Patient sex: M
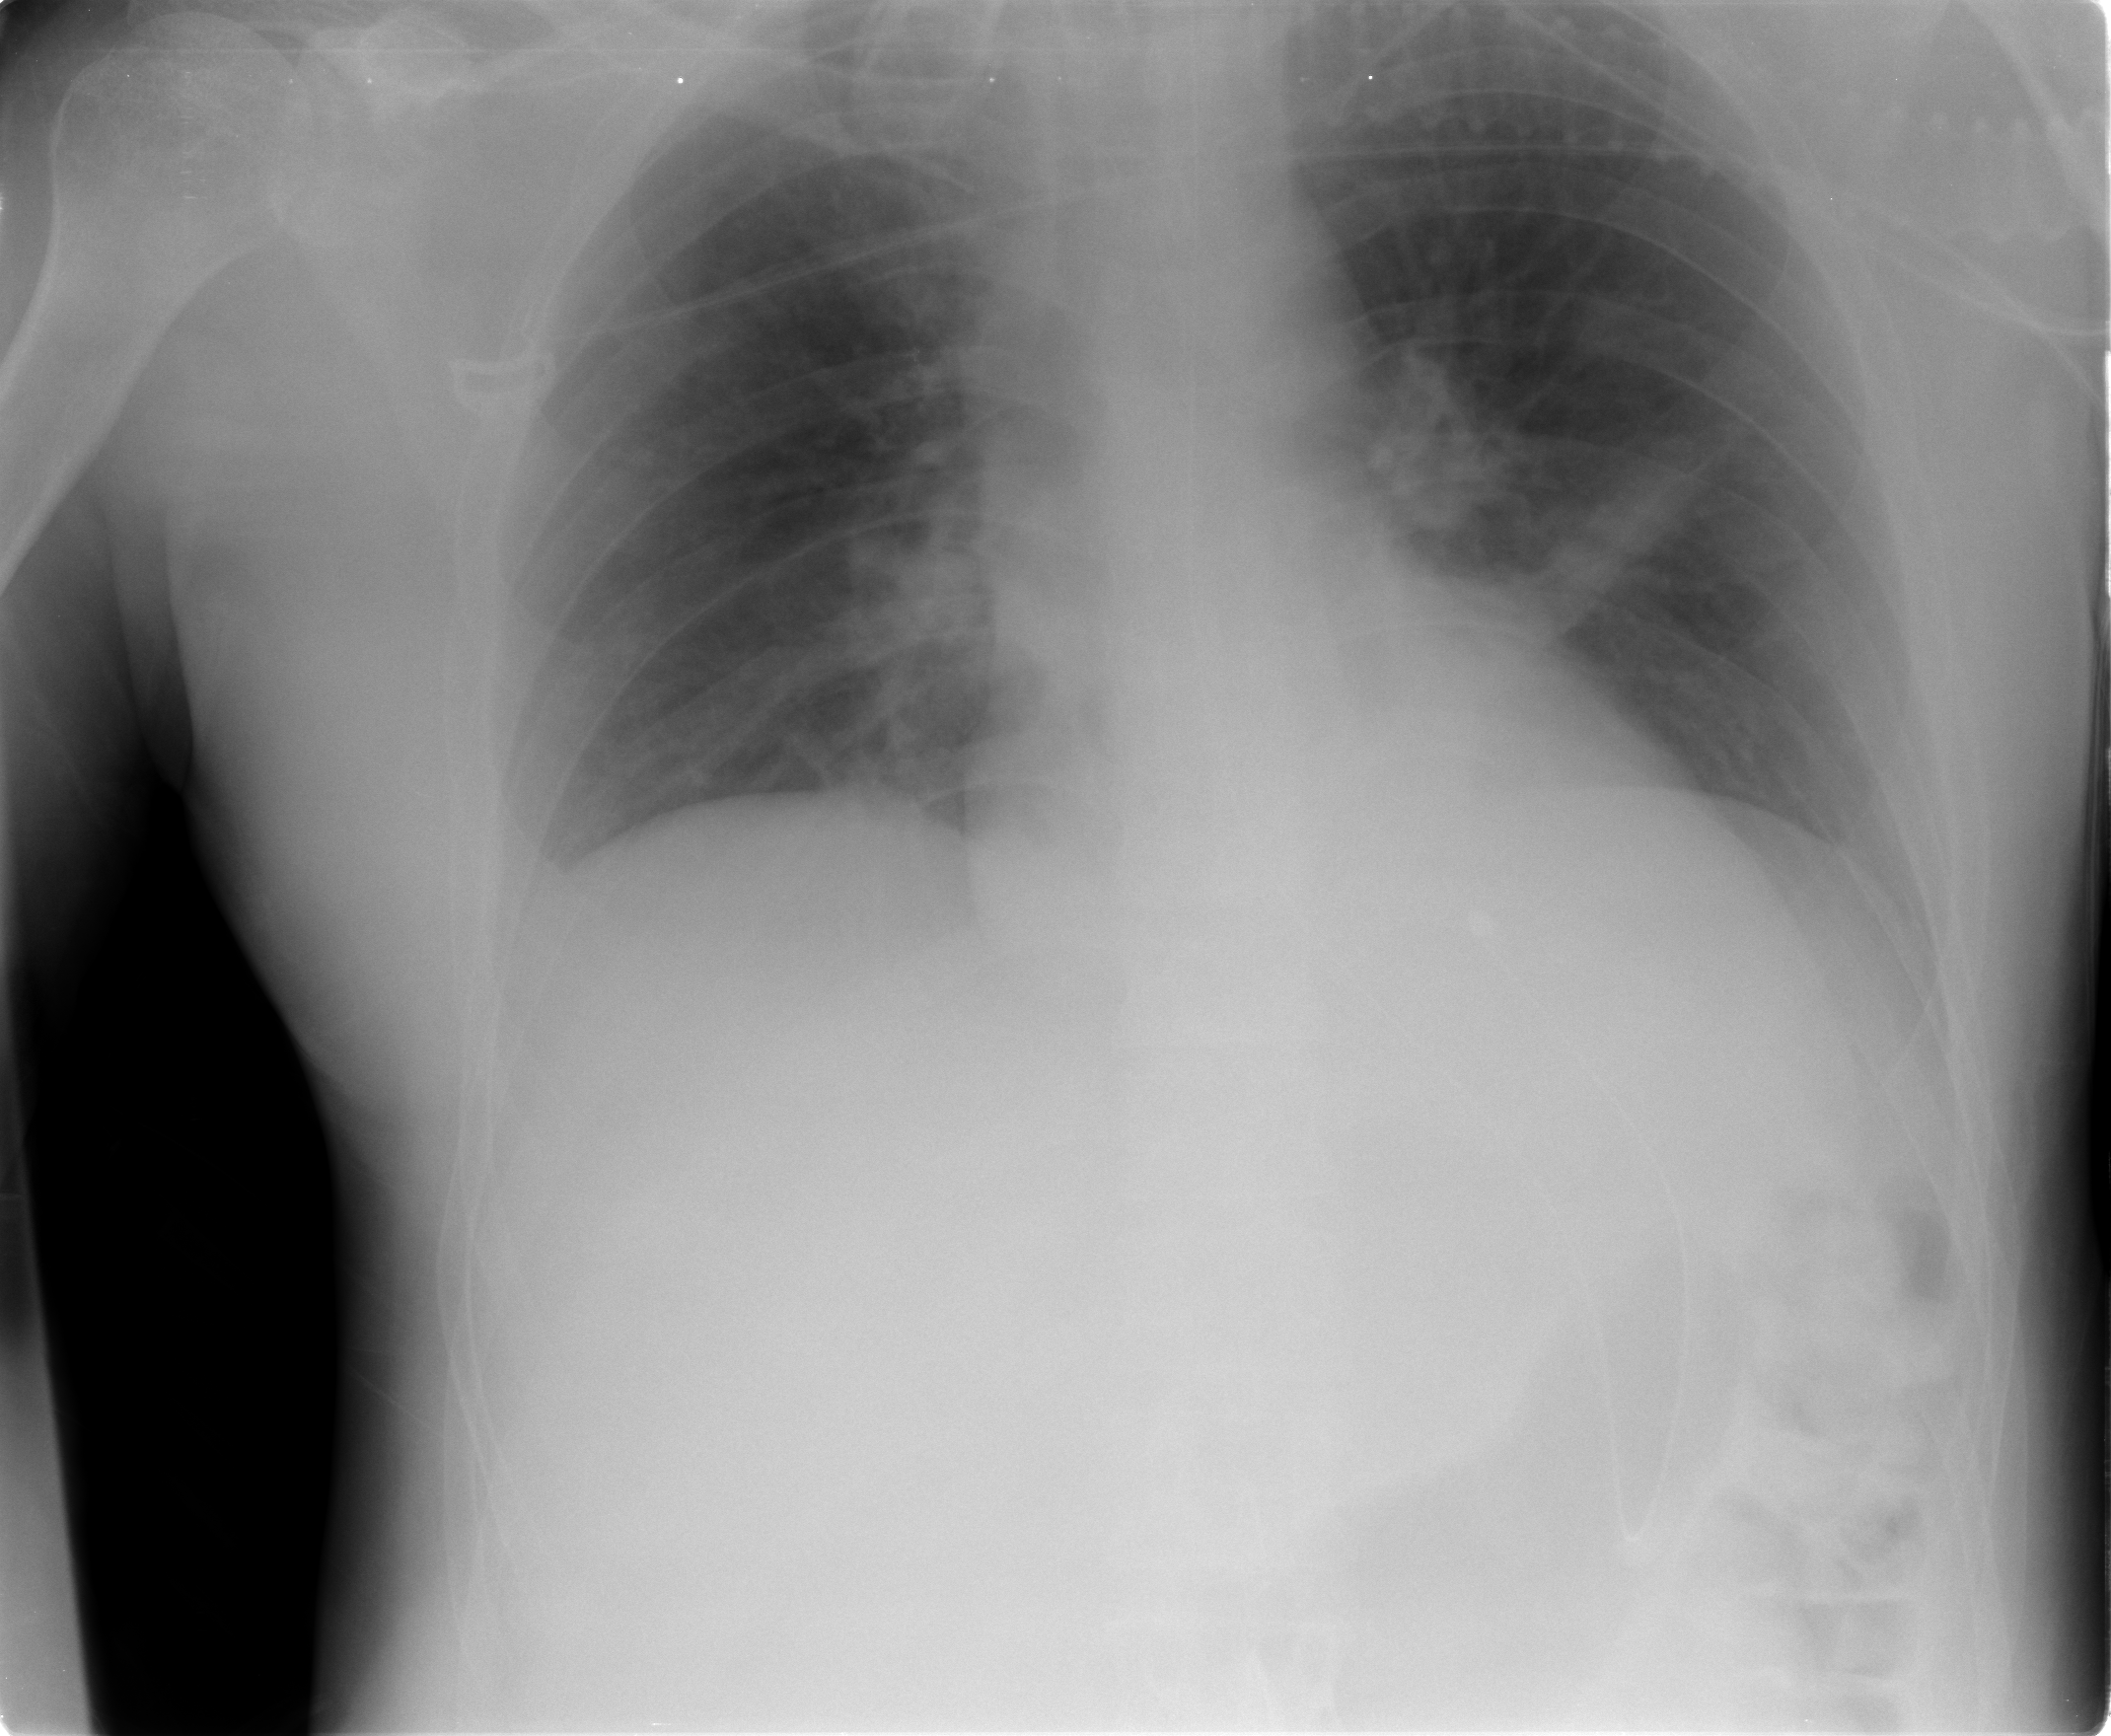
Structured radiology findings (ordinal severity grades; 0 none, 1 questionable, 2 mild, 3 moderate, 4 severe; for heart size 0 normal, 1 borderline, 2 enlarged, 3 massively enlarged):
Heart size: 0
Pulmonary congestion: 0
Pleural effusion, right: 1
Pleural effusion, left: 1
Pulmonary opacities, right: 0
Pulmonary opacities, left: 0
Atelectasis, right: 0
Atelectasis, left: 2